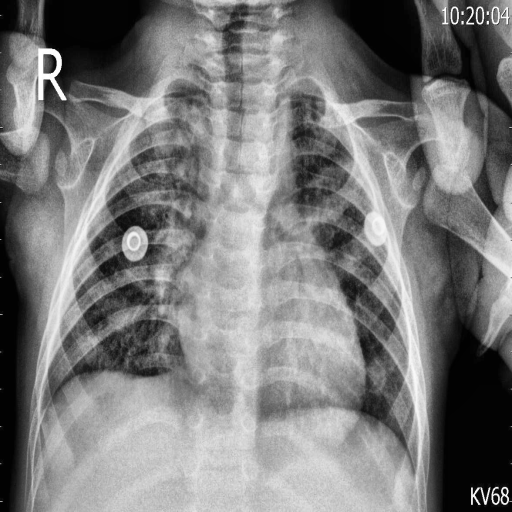
Finding: PNEUMONIA